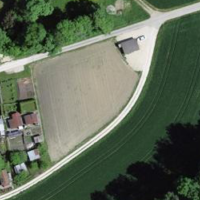
EUNIS habitat code: 52
Species observed at this site:
Carpinus betulus